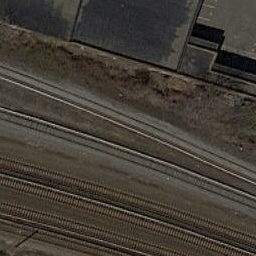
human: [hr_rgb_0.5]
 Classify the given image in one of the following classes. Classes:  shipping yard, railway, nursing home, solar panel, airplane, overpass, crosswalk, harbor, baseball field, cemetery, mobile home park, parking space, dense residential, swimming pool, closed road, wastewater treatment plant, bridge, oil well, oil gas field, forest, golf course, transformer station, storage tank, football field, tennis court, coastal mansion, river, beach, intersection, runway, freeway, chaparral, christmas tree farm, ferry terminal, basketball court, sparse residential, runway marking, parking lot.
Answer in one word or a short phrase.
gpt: railway